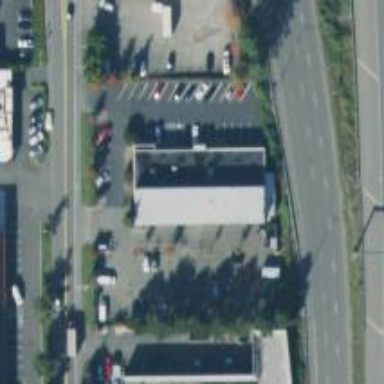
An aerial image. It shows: Car rental facility.